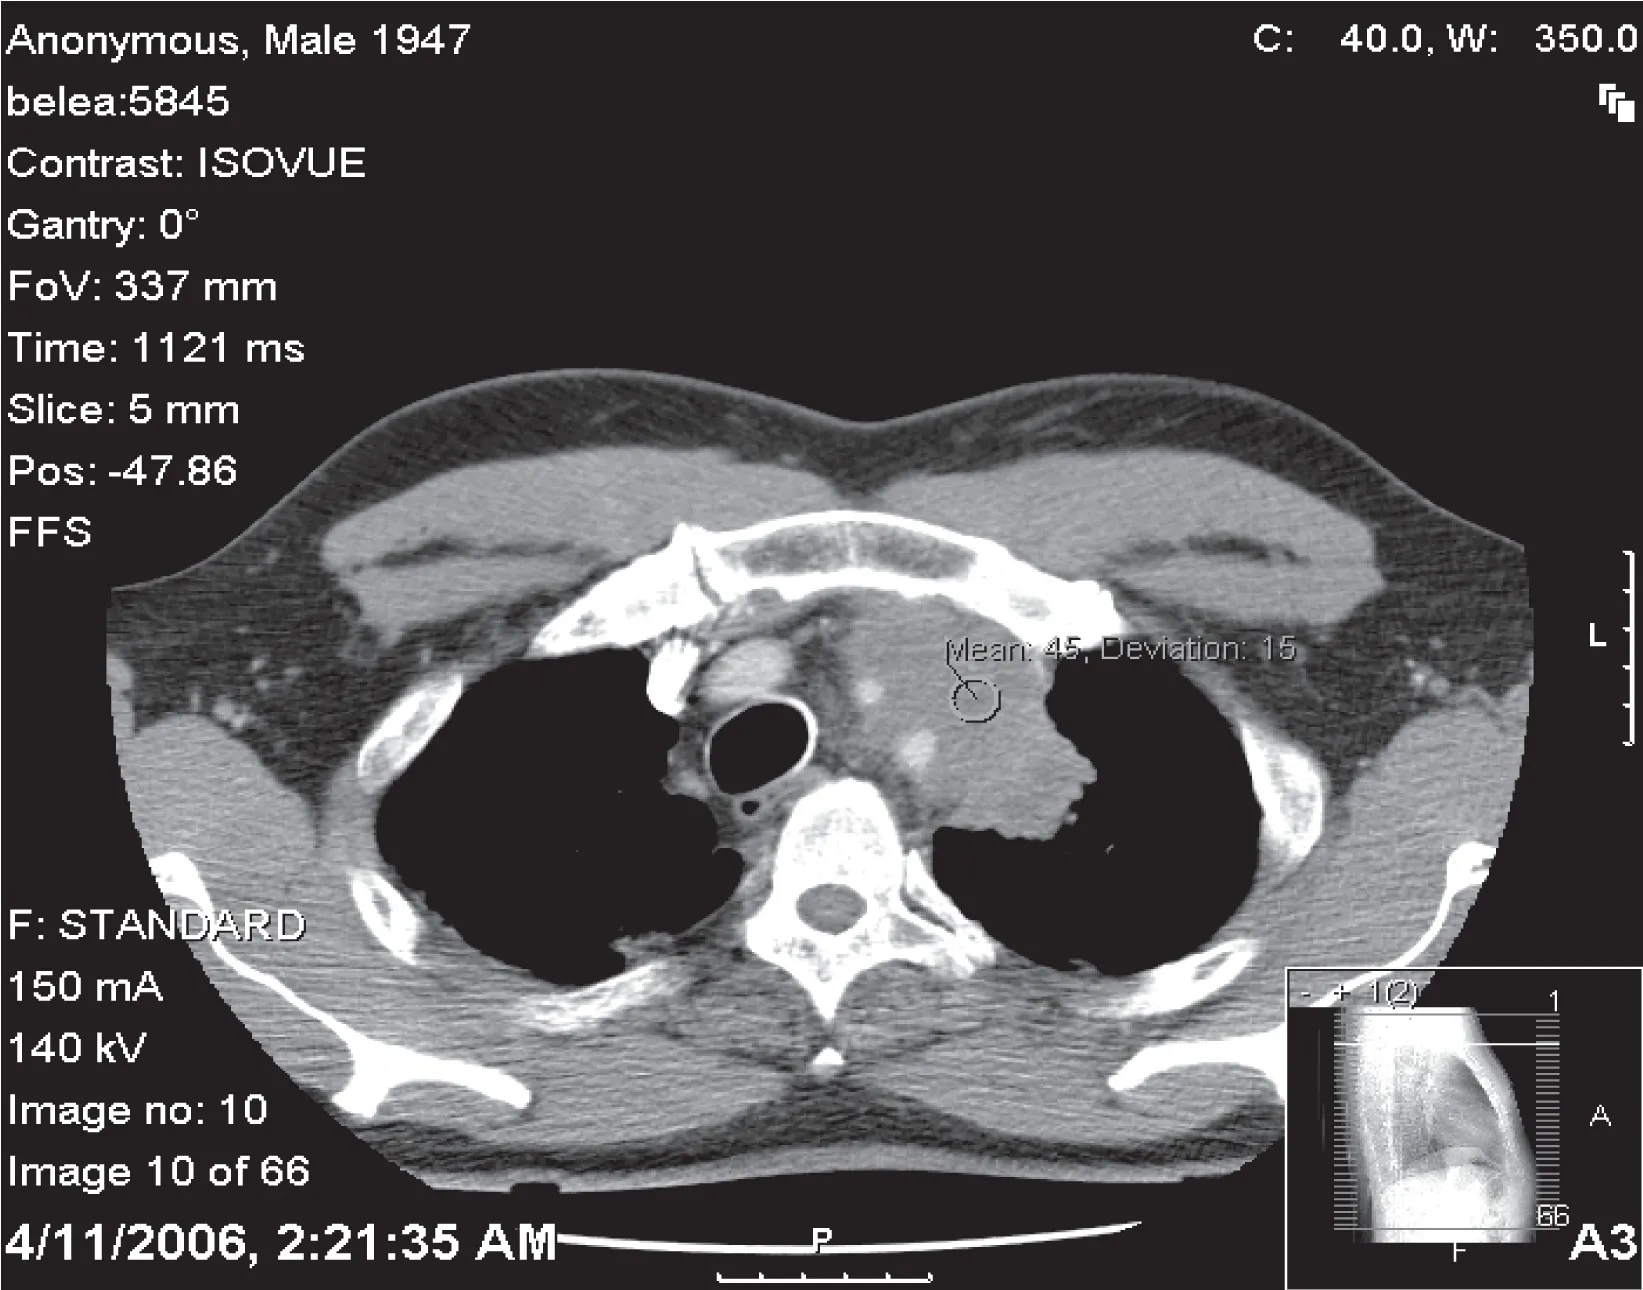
Chest CT demonstrating mass with involvement of aortic arch.
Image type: radiology (ct)